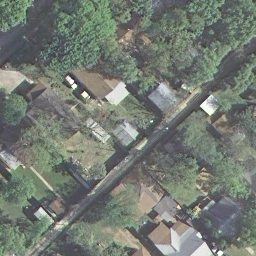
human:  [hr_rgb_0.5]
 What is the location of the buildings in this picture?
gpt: diagonal and lower right

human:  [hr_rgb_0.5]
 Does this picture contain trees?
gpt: yes